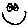
Label: smiley face